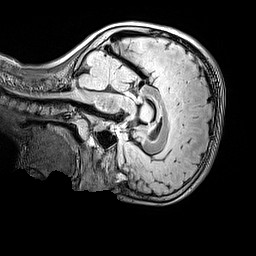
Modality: FLAIR
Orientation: sagittal
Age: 9
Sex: female
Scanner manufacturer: siemens
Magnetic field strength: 3 T
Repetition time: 5 s
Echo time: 0.388 s